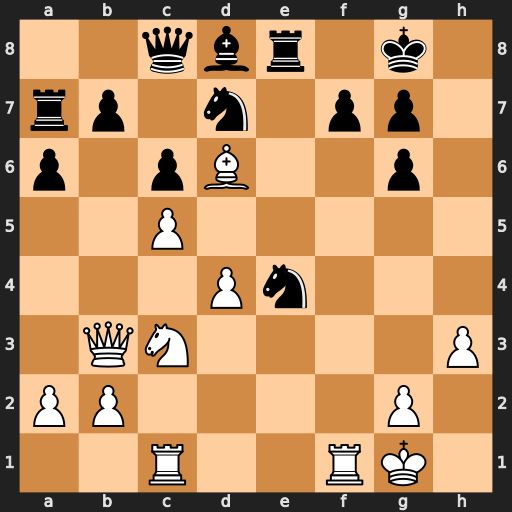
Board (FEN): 2qbr1k1/rp1n1pp1/p1pB2p1/2P5/3Pn3/1QN4P/PP4P1/2R2RK1
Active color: w
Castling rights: -
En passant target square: -
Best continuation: Qxf7+ Kh7 Qxe8